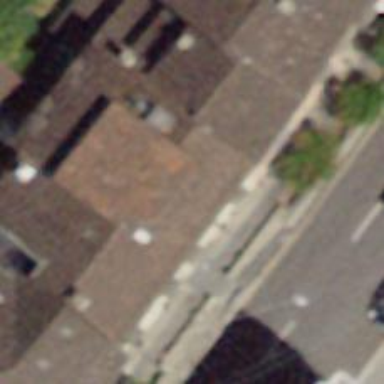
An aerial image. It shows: Restaurant.